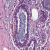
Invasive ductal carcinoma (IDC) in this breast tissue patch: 0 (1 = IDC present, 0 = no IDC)